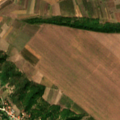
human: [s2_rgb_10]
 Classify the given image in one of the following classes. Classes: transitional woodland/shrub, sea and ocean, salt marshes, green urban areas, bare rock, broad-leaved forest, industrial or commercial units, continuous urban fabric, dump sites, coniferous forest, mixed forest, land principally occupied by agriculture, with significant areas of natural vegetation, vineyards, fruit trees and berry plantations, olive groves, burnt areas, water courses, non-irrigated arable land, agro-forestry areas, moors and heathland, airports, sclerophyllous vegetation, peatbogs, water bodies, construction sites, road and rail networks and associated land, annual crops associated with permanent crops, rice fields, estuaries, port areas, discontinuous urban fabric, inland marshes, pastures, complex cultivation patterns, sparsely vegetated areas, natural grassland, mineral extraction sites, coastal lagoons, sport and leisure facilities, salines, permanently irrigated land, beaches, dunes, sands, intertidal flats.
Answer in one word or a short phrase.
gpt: non-irrigated arable land, complex cultivation patterns, land principally occupied by agriculture, with significant areas of natural vegetation, broad-leaved forest